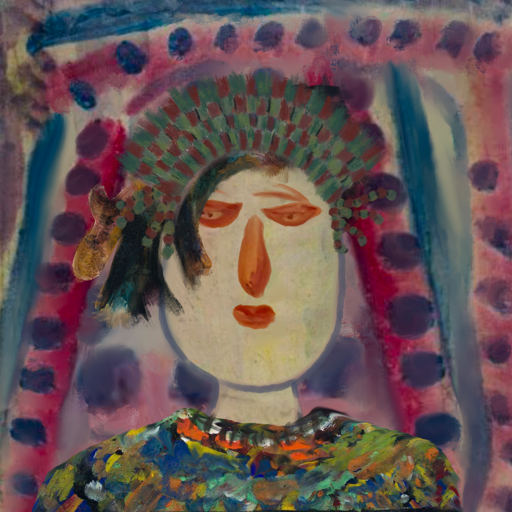
Background: HillGirl, Head And Neck Front: Hill_Girl, Face Front: Pious_Lady, Bust: An_Impression, Hair Front: Pipe, Head Accessory: After_Raid_Crown, Second Necklace: Blank, Necklace: In_The_Sun, Baby: Blank